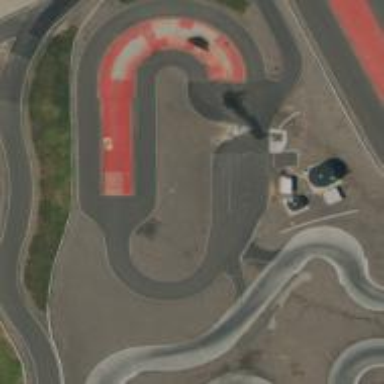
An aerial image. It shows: Motor sport raceway.